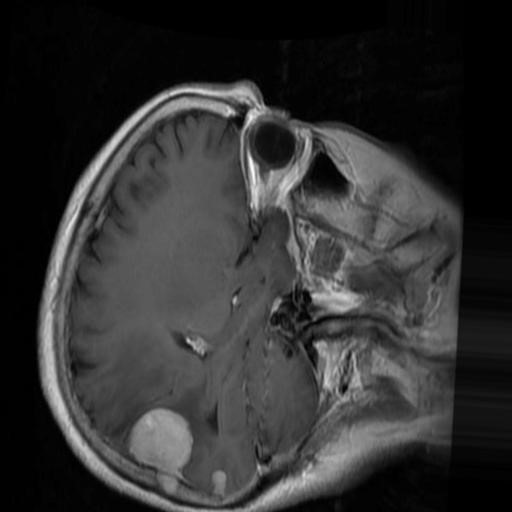
Label: brain_menin